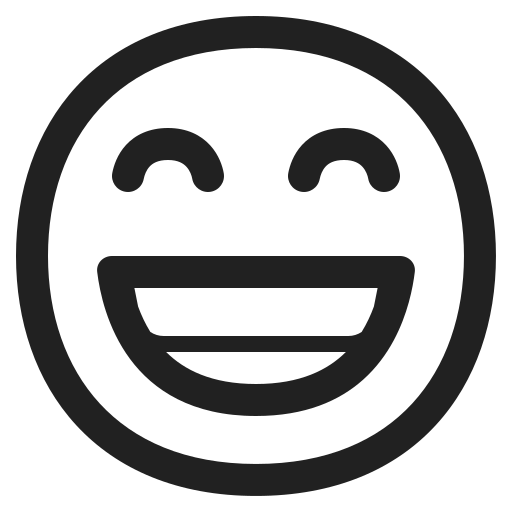
beaming face with smiling eyes high contrast